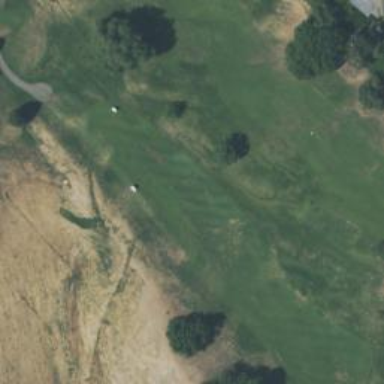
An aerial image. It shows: Mowed grass area designated as golf fairway.